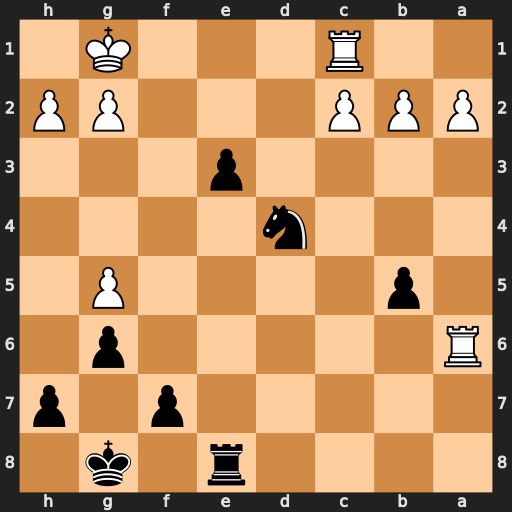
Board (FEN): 4r1k1/5p1p/R5p1/1p4P1/3n4/4p3/PPP3PP/2R3K1
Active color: b
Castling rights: -
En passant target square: -
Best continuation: Ne2+ Kf1 Nxc1